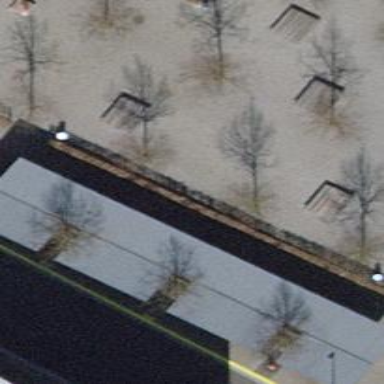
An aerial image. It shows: Bicycle parking facility.